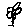
Label: flower